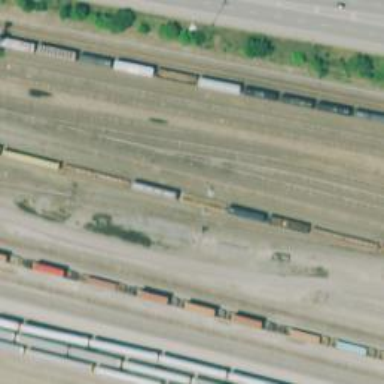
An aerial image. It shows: Railway signal.